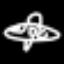
Label: airplane